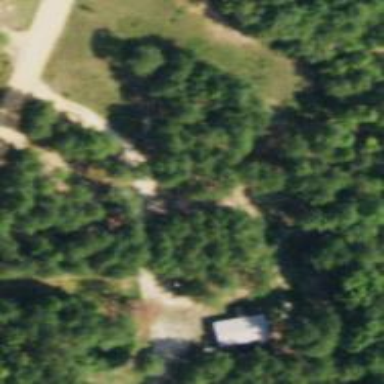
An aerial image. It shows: Driveway leading to service road.